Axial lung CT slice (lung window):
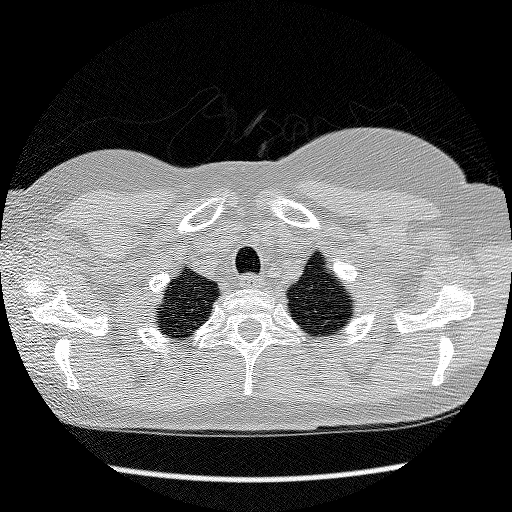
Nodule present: no